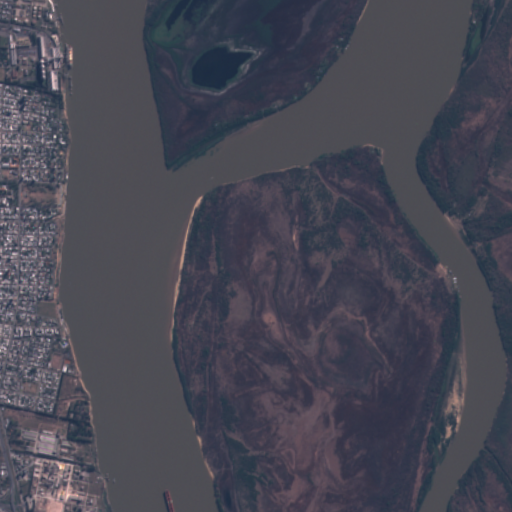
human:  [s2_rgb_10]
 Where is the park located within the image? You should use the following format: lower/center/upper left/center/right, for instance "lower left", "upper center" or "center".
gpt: The park is located in the left of the image.
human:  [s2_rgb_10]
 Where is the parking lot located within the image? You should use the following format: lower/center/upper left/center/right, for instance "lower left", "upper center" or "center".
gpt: The parking lot is located in the center left of the image.
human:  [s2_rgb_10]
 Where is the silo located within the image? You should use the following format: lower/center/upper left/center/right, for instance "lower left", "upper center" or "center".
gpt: The silo is located in the upper left of the image.
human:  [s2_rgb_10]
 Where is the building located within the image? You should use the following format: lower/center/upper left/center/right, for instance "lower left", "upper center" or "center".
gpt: There is no building in the image.